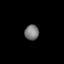
Tissue: lung
Cell type: Endothelial cells
Senescence score: 0.6322
Nuclear area (px): 208
Mean DAPI intensity: 124.692